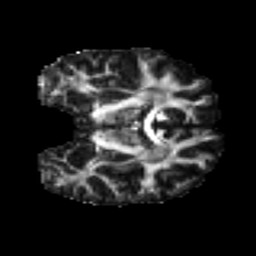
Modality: FA
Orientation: coronal
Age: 31
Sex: male
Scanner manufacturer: ge
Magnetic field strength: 3 T
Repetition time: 7.8 s
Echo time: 0.0606 s